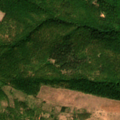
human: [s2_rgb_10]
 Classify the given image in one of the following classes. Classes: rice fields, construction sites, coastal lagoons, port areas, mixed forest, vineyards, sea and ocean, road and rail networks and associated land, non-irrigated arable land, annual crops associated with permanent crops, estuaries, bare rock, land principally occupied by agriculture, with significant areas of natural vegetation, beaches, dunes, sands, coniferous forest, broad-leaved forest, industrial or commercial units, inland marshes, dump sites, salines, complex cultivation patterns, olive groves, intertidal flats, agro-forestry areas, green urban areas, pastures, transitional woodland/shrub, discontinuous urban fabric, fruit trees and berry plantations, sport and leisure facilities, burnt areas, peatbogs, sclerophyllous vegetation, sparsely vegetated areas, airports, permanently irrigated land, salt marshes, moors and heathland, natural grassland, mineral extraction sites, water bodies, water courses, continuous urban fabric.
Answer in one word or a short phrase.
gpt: non-irrigated arable land, complex cultivation patterns, broad-leaved forest, transitional woodland/shrub